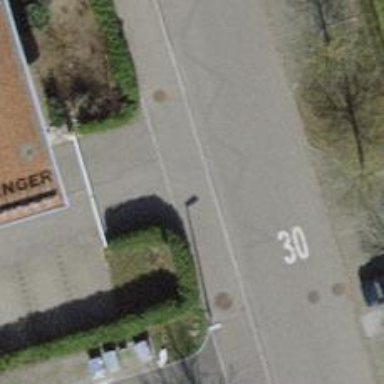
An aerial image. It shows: Asphalt sidewalk.